Question: I am plotting a map with different study sites of malaria parasite drug resistance. The points of the study sites are sized relative to how many malaria parasites were sampled and the fill of the points is a gradient from 0 to 1 of the proportion of malaria parasites that were drug resistant. The following code reveals the map below:
'''
###GENERATING AFRICA MAP###
africa = readOGR("/Users/transfer/Documents/Mapping Files/Africa Countries/Africa_SHP", layer="dissolved")
#FIXING THE NON-NODED INTERSECTS#
africa = gBuffer(africa, width=0, byid=TRUE)
#CREATING DATA FRAME FOR GGPLOT#
africa.map = fortify(africa, region="ID")
###PLOTTING SPM.437###
#SCALING THE SAMPLE SIZE USING CUBE-ROOT#
size = d.spm.437$Tot437^(1/3)
#PLOTTING#
ggplot(africa.map, aes(x = long, y = lat, group = group)) +
geom_polygon(colour="black", size=0.25, fill="white", aes(group=group)) +
geom_point(data = d.spm.437, aes(x = long, y = lat, fill=Frc437, group=NULL, size=Tot437),
size=size, shape=21, colour="black", size=0.5)
'''

I tried using a color option but it did not work:
'''
ggplot(africa.map, aes(x = long, y = lat, group = group)) +
geom_polygon(colour="black", size=0.25, fill="white", aes(group=group)) +
geom_point(data = d.spm.437, aes(x = long, y = lat, colour="red", fill=Frc437, group=NULL, size=Tot437),
size=size, shape=21, colour="black", size=0.5)
'''
Anybody know how to get the color of the fill to show a scale of red, lighter being 0 and darker being 1?
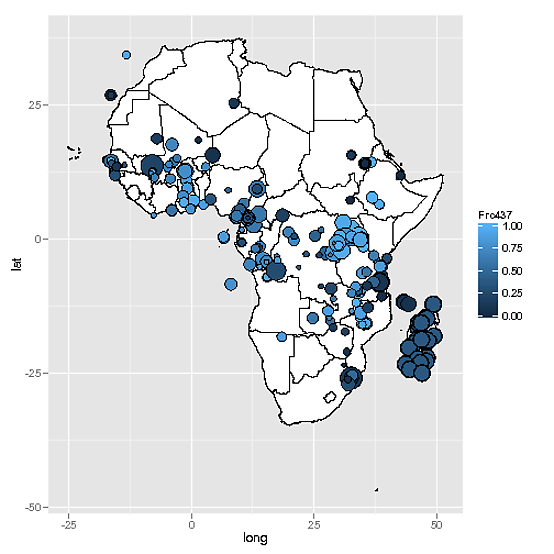
Answer: As I mentioned in my comment, I think you're a little confused about setting vs mapping aesthetics.
You map aesthetics to a variable in your data frame inside of 'aes()'. So, 'aes(color = var)' maps the color aesthetic to the variable var, and you get a legend to show how color varies with var. If you color, outside of 'aes()', to a single value, then you are simply setting all points to be a single color: 'color = "red"'.
The reason I suspect you're confused is that you have 'size=Tot437' inside of 'aes()', and then 'size=size' and 'size=0.5' outside of 'aes()'.
Finally, to change the color palette, you need to be aware of the 'scale_color_*' functions (as well as 'scale_fill_*, scale_size_*' etc). Here's a simple example to get you started:
'''
dat <- data.frame(x = rnorm(50),
y = rnorm(50),
f = runif(50))
library(ggplot2)
library(munsell)
cl <- mnsl(c("5R 2/4", "5R 7/10"))
ggplot(dat,aes(x,y,fill = f)) +
geom_point(size = 5,shape = 21) +
scale_fill_gradient(low = cl[1],high = cl[2])
'''
How did I come up with that crazy looking color specification? Just from the first few lines of 'scale_fill_continuous' and then poking around in the munsell package a bit.
: I completely missed that you actually using 'pch = 21' which is basically the only point shape for while the 'fill' aesthetic makes sense, so I've edited to remove my comments on that score.